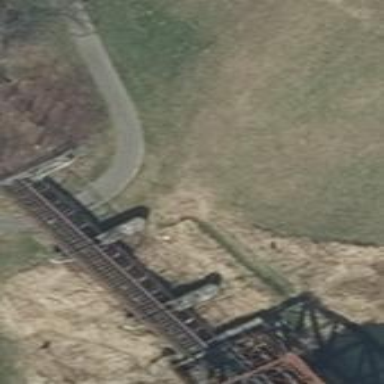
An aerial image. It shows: Man-made bridge.